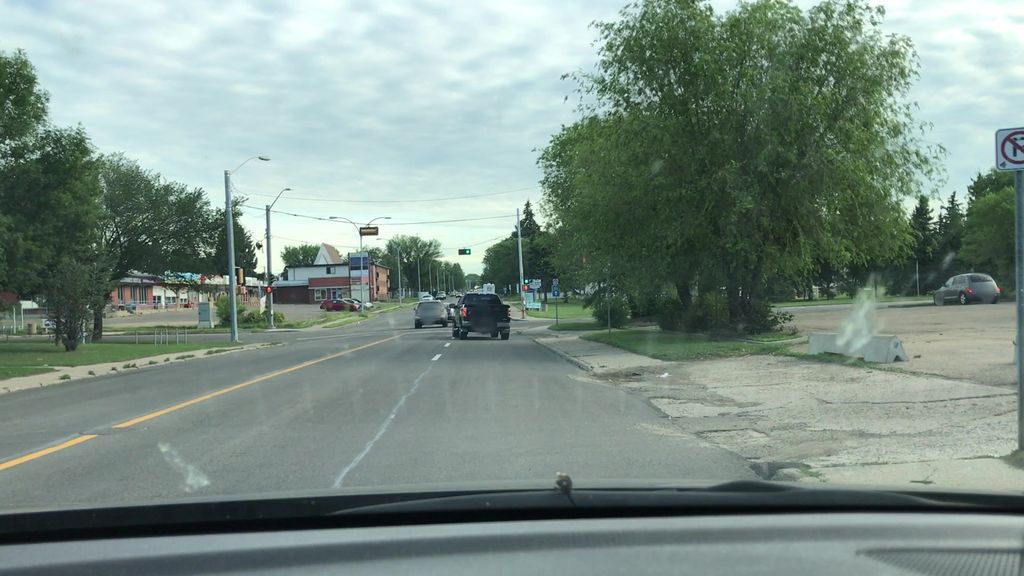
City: edmonton